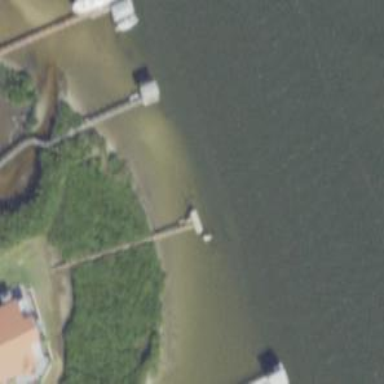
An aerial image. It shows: Man-made pier.